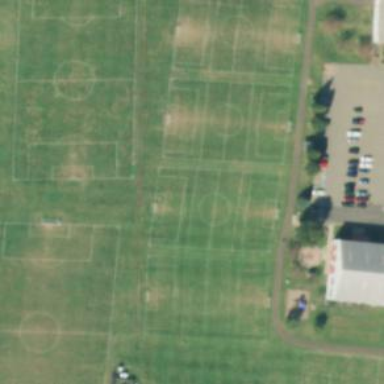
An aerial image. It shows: Soccer pitch for outdoor sports and leisure activities.